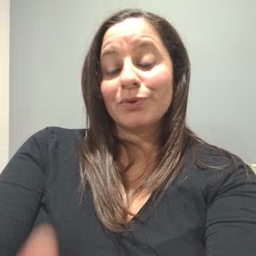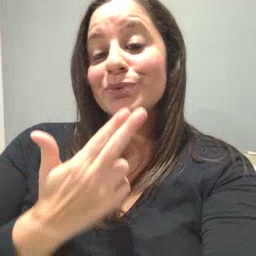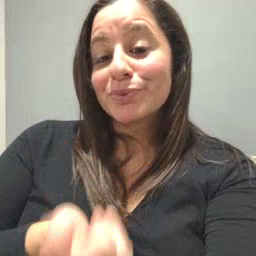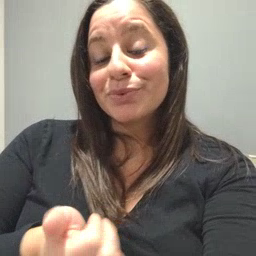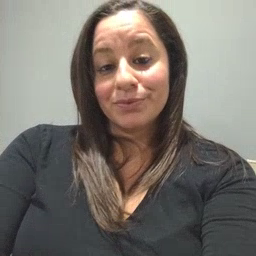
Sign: cute